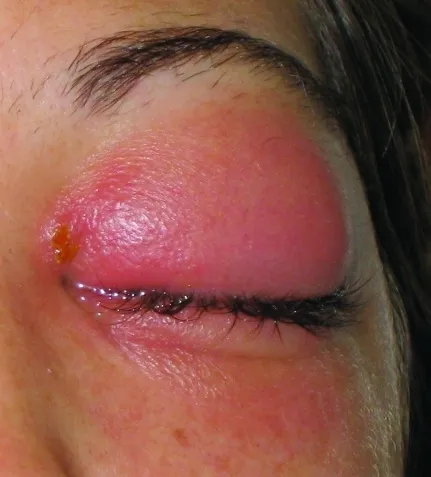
Patient's left eye after admission to hospital. The primary pox lesion is located at the inner canthus. Photographer: E. Claire Newbern.
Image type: medical_photograph (skin_photograph)